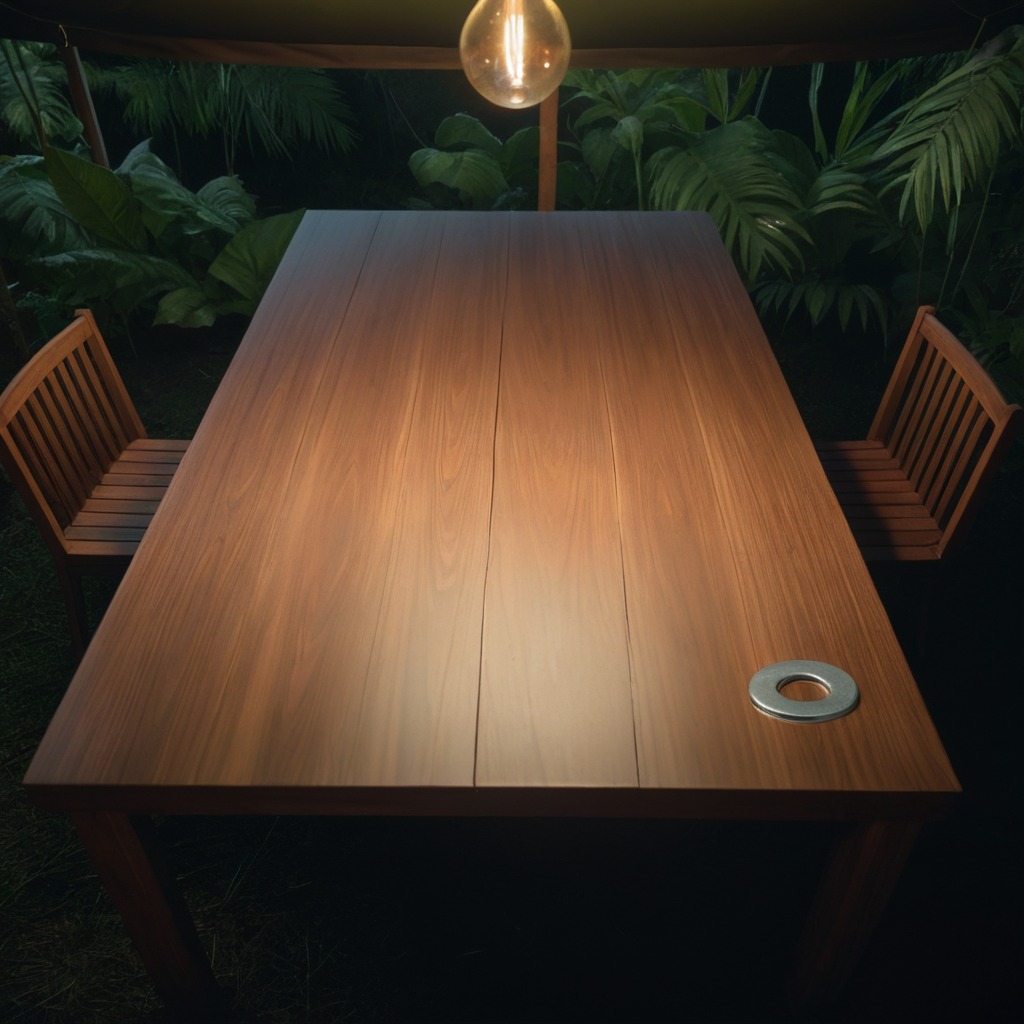
A flat metal washer is lying on the wooden table.